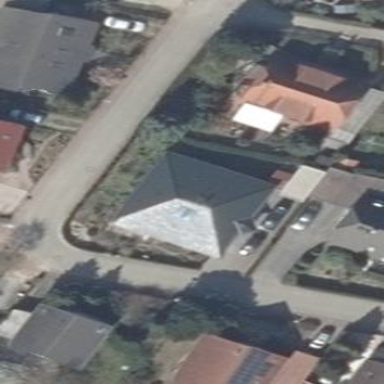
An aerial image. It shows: Building with hipped roof.